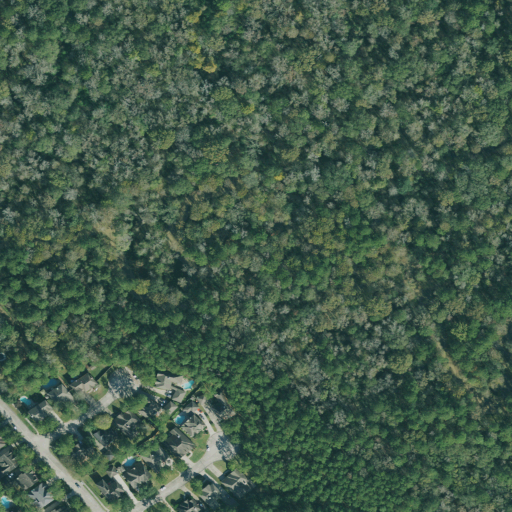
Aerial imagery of valley in Texas named Taylor Gully containing woody wetlands, mixed forest, medium intensity development, evergreen forest, high intensity development, and low intensity development